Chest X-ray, PA view. Patient: 22 years old, sex F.
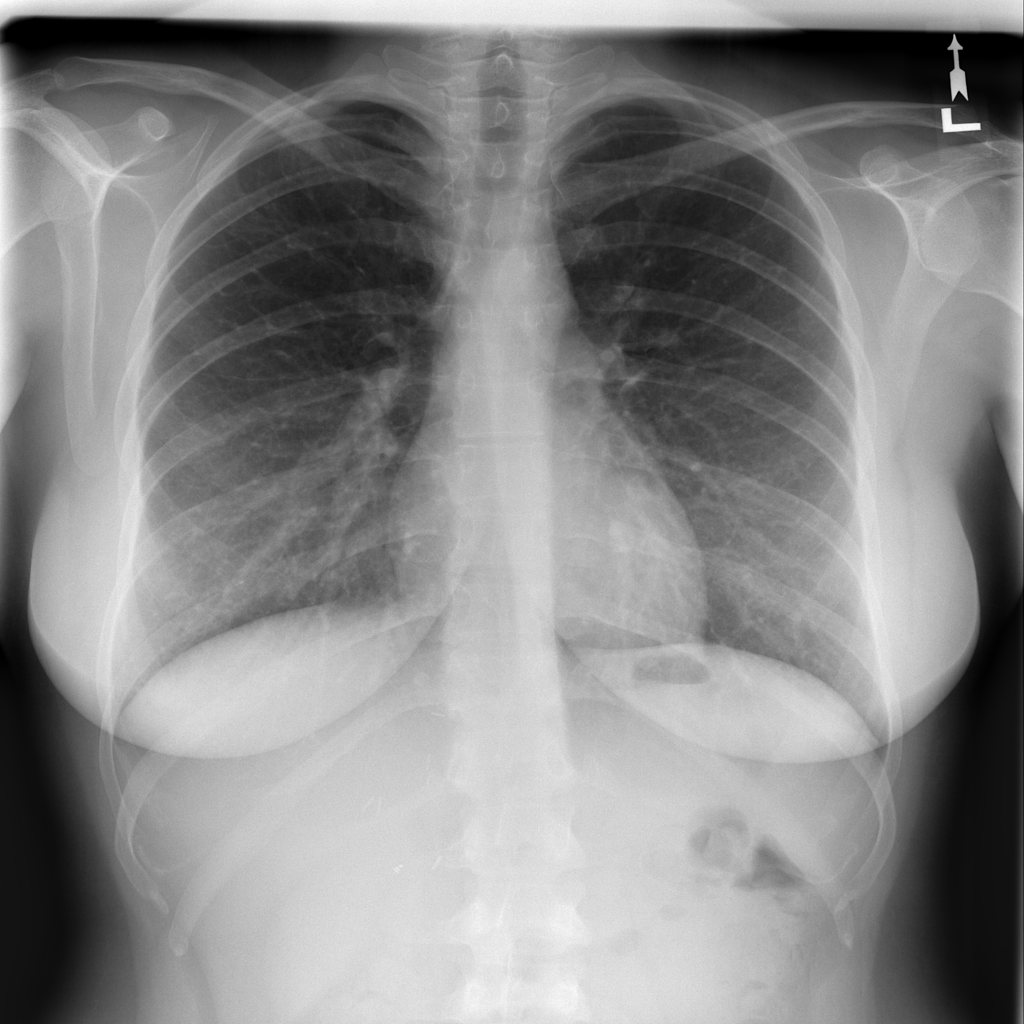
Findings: Infiltration